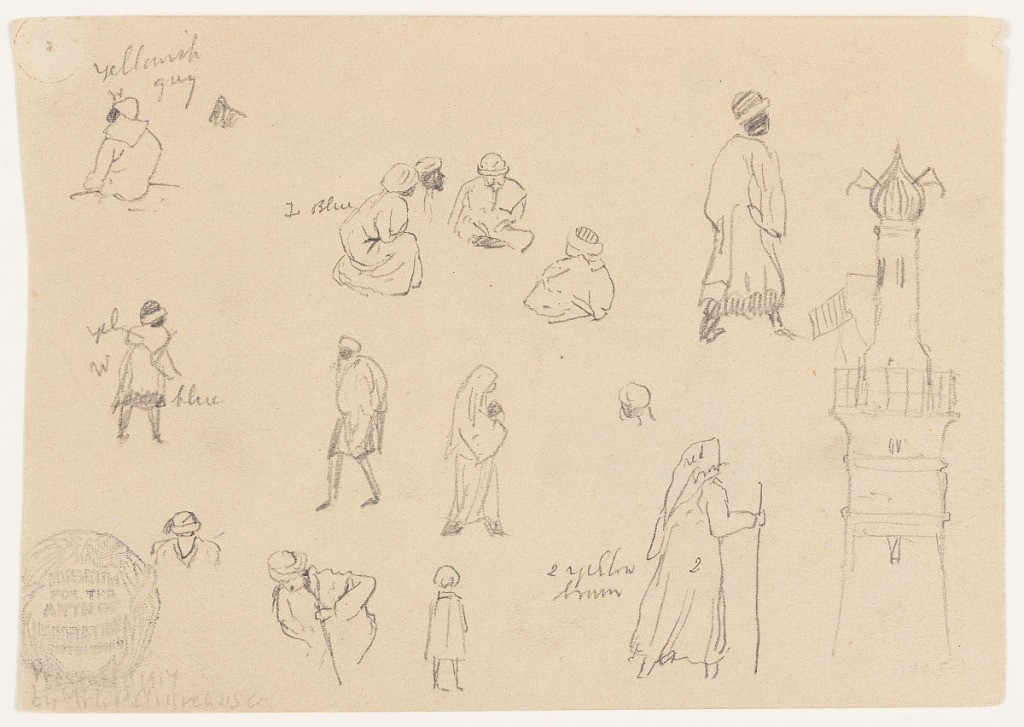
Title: Sketches of Figures and a Signal Tower, Egypt
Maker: Frederic Edwin Church, American, 1826–1900
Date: January 4-9, 1868
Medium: Graphite on beige wove paper; verso: graphite
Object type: Drawing
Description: Sketches of figures and a signal tower from Egypt, possibly the city of Port Said. Shown at upper left is a seated figure viewed from behind; at upper center, a group of four seated men; at upper right and center left, four views of walking figures; and, along the lower margin, two figures walking with canes and two other partially completed figures. All individuals wear light, draped clothing and some type of cap.  At right, an ornate signal tower in a port with an onion-shaped top displays a flag on its left side.

Verso: Mixed sketches from Jaffa, Palestine (present-day Tel Aviv, Israel) showing, at upper left, a domed building beside an arched one; at upper right, four figures rowing a boat at sea away from the viewer; and at lower left, a billowing, moonlit cloud with a silver lining and a long shadow.